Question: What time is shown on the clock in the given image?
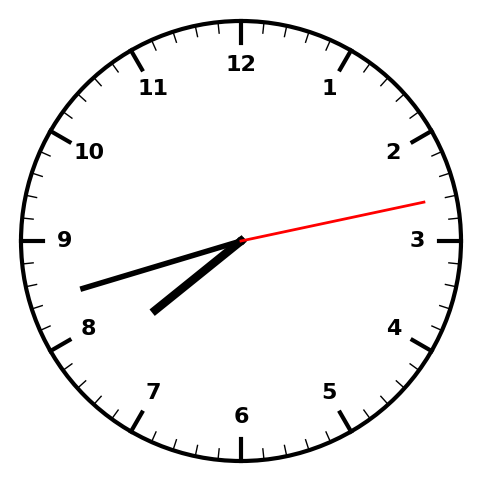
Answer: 07:42:13